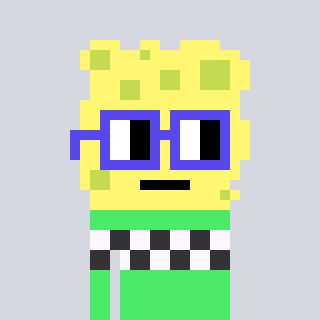
a pixel art character with square blue glasses, a sponge-shaped head and a teal-colored body on a cool background